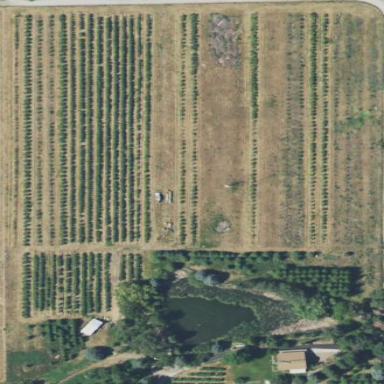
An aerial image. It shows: Orchard.